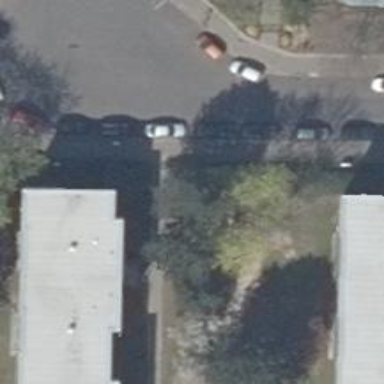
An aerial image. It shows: Sidewalk along the footway.